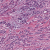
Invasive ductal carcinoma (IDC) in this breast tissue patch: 1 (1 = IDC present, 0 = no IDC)